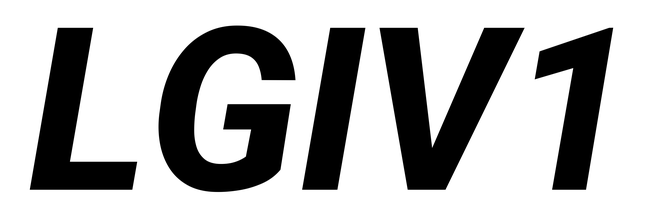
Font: Roboto-Italic_ExtraBold_Italic